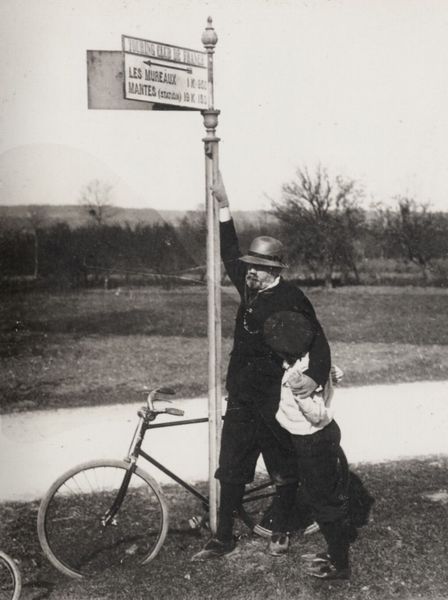
Titel: Das Rendez-Vous
Künstler: Französischer Photograph
Schlagwörter: baum, hand, himmel, mann, schatten, weiß, bäume, landschaft, grau, hut, licht, schwarz, strasse, stützen, zeichen, gras, rasen, weg, wiese, bart, mütze, stehen, hände, natur, kind, vater, räder, kette, speichen, rad, junge, foto, fotografie, photographie, umarmen, schild, pfahl, schwarzweiß, fahrrad, photo, uhrkette, opa, aufnahme, sohn, lenker, hinweis, strassenschild, wegweiser, knickerbocker, sonn, zille, heinrich, wegweise